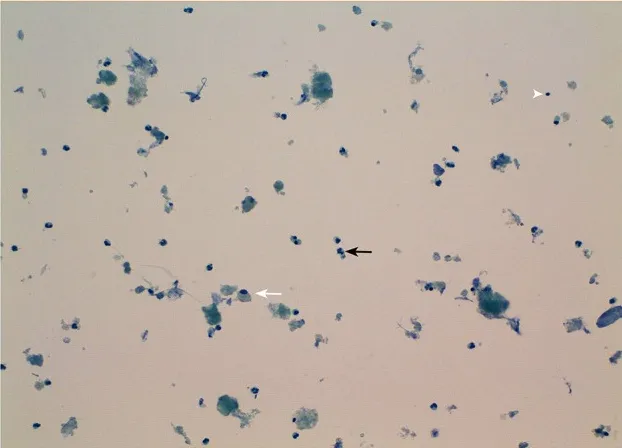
Morphological appearance of the fine-needle aspirate of the patient's parathyroid nodule. Note the presence of necrotic debris and inflammatory cells mainly consisting in neutrophils (black arrow), macrophages (white arrow), and lymphocytes (arrowhead). Original magnification 20X.
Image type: pathology (acid_fast)